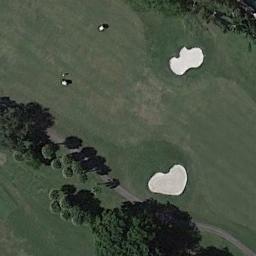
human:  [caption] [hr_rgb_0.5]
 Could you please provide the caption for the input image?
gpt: There are many trees near the golf course .

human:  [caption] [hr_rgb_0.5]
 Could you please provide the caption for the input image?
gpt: The golf course has a fairway, Barrier trees and two sandpits and some barrier trees are on both sides of the fairway .

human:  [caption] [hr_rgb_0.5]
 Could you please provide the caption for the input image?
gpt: There are several bunkers and a path on a large green lawn on the golf course and many trees .

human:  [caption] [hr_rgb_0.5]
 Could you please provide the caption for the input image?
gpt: There are five bunkers in this area, Two winding paths and a small river .

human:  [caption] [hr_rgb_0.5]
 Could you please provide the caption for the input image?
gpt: There are two bunkers on the golf course .